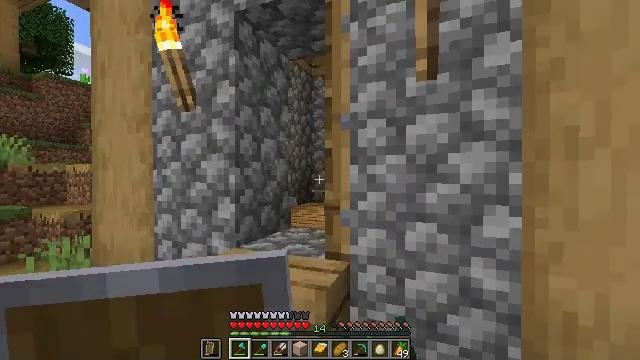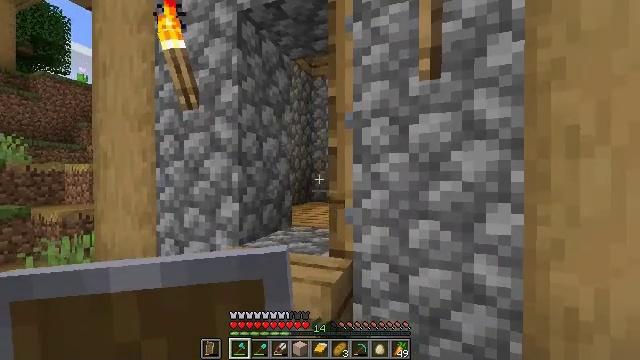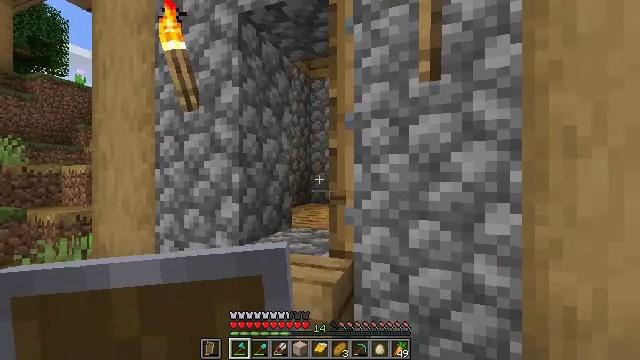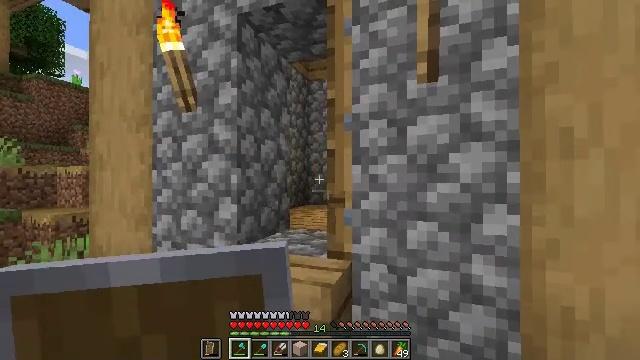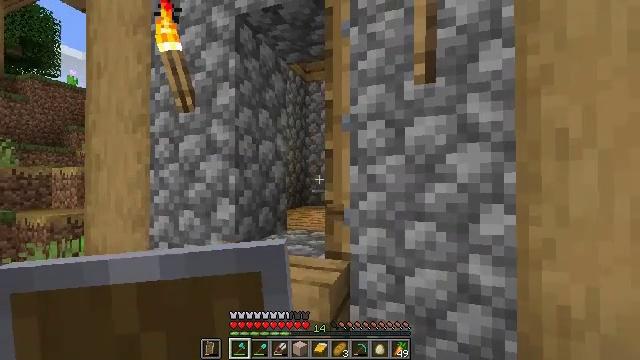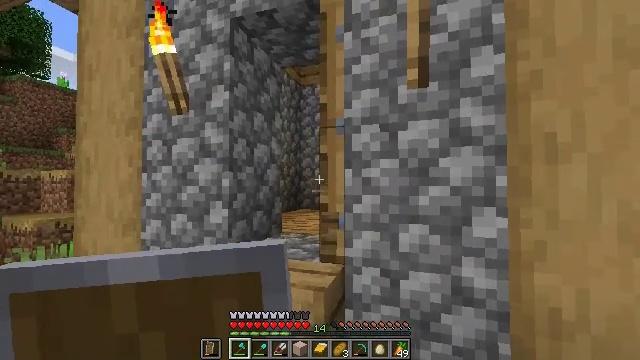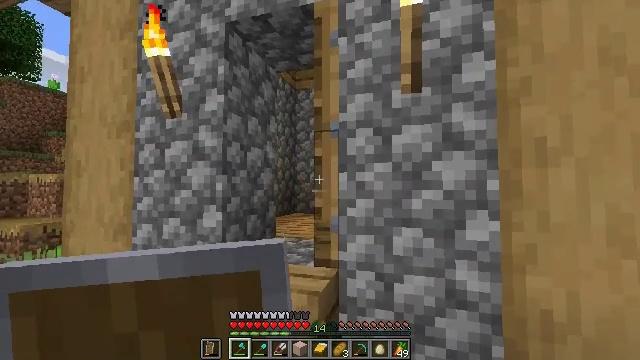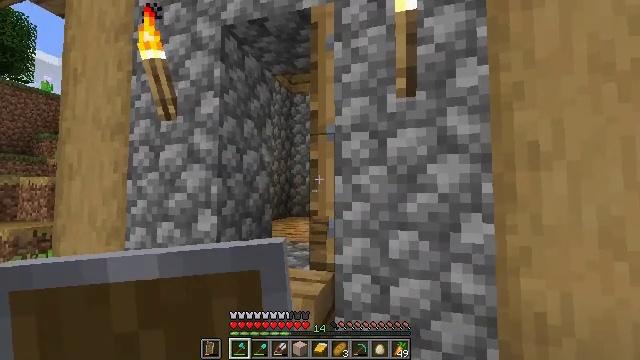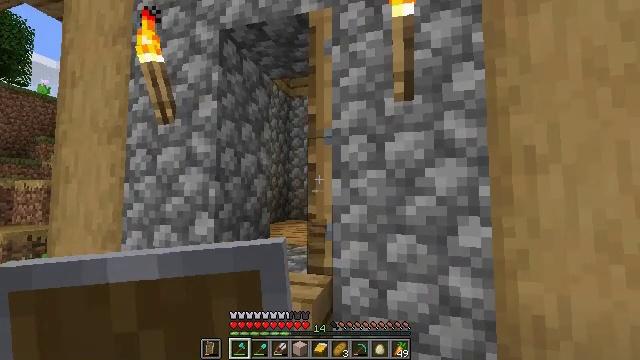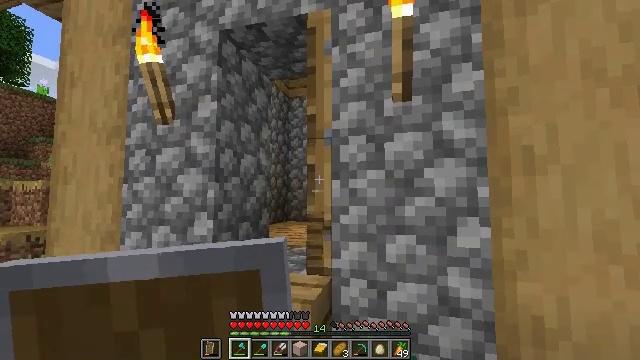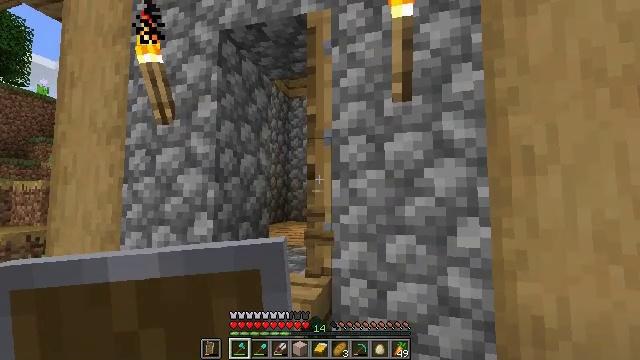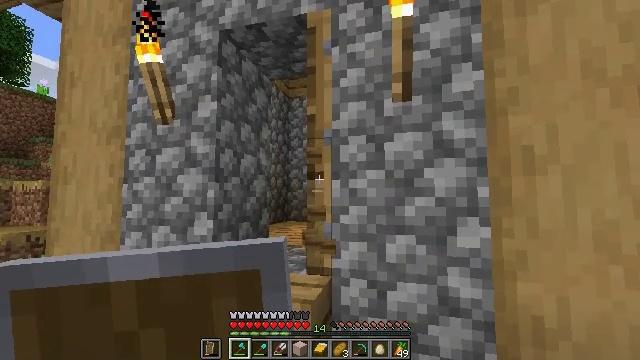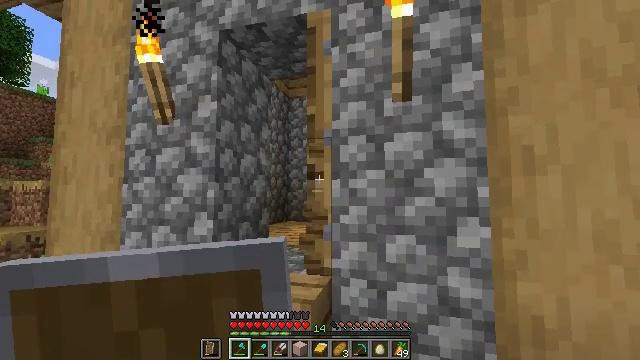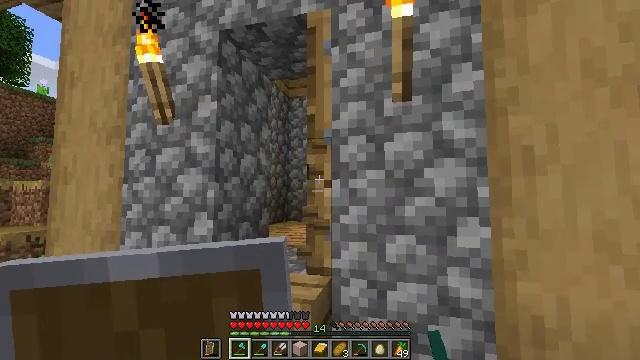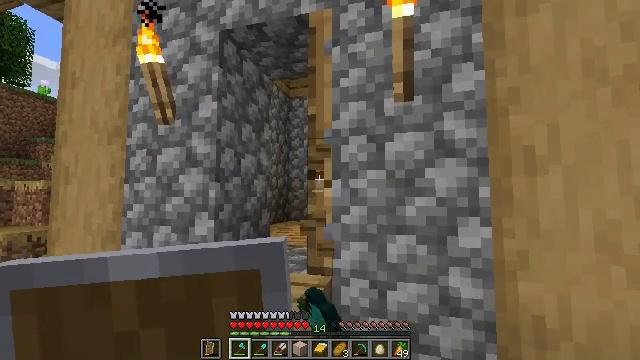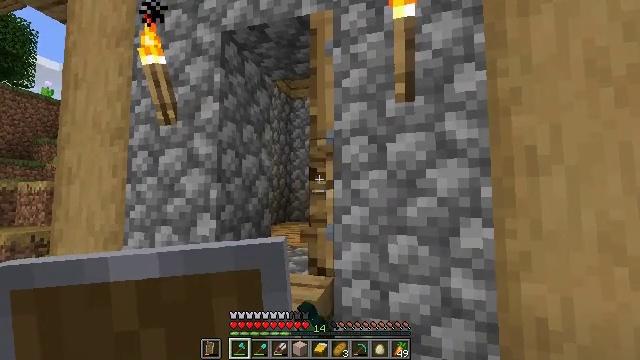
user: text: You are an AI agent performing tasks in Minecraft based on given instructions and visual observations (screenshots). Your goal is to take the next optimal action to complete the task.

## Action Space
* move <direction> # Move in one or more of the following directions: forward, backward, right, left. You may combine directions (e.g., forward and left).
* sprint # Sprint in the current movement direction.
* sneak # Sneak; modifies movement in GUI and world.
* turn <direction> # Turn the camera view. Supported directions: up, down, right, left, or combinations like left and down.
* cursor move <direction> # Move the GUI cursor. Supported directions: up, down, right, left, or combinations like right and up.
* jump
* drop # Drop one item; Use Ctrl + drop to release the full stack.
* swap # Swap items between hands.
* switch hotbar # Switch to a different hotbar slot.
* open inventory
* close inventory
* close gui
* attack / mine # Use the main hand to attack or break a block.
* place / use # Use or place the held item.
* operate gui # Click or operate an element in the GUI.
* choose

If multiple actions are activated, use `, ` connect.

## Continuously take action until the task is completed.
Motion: motion action
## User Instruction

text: Attack the oak door to gather it.
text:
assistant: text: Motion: attack / mine
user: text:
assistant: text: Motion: attack / mine
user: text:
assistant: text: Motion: attack / mine
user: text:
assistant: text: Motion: attack / mine
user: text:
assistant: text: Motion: turn right, attack / mine
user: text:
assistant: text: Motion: turn right, attack / mine
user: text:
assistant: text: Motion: attack / mine
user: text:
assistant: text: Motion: attack / mine
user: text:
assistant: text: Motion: attack / mine
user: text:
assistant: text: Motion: attack / mine
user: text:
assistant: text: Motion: attack / mine
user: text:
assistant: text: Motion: attack / mine
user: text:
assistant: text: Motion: attack / mine
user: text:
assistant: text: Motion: attack / mine
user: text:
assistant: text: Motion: attack / mine
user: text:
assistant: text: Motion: attack / mine
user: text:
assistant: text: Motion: attack / mine
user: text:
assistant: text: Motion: attack / mine
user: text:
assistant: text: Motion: attack / mine
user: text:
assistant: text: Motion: attack / mine
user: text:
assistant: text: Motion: attack / mine
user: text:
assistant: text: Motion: attack / mine
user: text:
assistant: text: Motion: turn right and down, attack / mine
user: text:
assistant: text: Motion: turn right and down
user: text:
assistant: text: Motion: move forward, turn right and down
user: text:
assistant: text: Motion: move forward, turn right and down
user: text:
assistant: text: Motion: move forward, sprint, turn left
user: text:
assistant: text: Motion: move forward, sprint, turn left
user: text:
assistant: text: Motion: move forward, sprint, turn left
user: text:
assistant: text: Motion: move forward, sprint